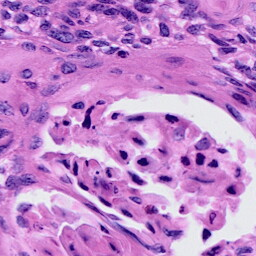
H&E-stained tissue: Cervix